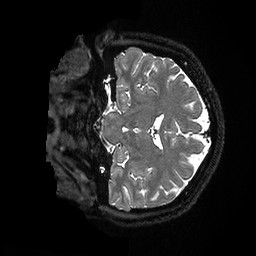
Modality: T2w
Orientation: coronal
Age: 27
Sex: female
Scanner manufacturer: ge
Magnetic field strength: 3 T
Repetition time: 3.202 s
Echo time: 0.06589 s